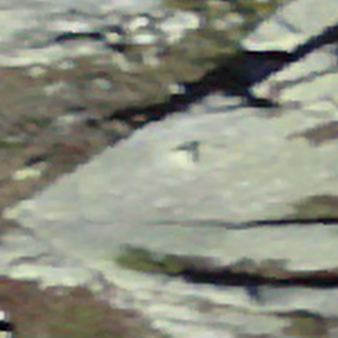
Label: other